五年级 · 立体几何学
有 一块棱长是 $80 \mathrm{~cm}$ 的正方体铁块, 现在要把它愹铸成一个横截面的面积是 $20 \mathrm{dm}^{2}$的长方体, 这个长方体的长是多少分米? (5 分)
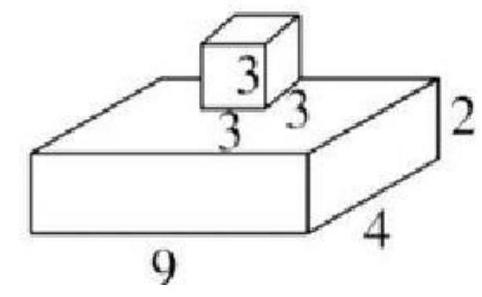
答案: $80 \mathrm{~cm}=8 \mathrm{dm} \quad 8 	imes 8 	imes 8 \div 20=25.6(\mathrm{dm})$